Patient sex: M
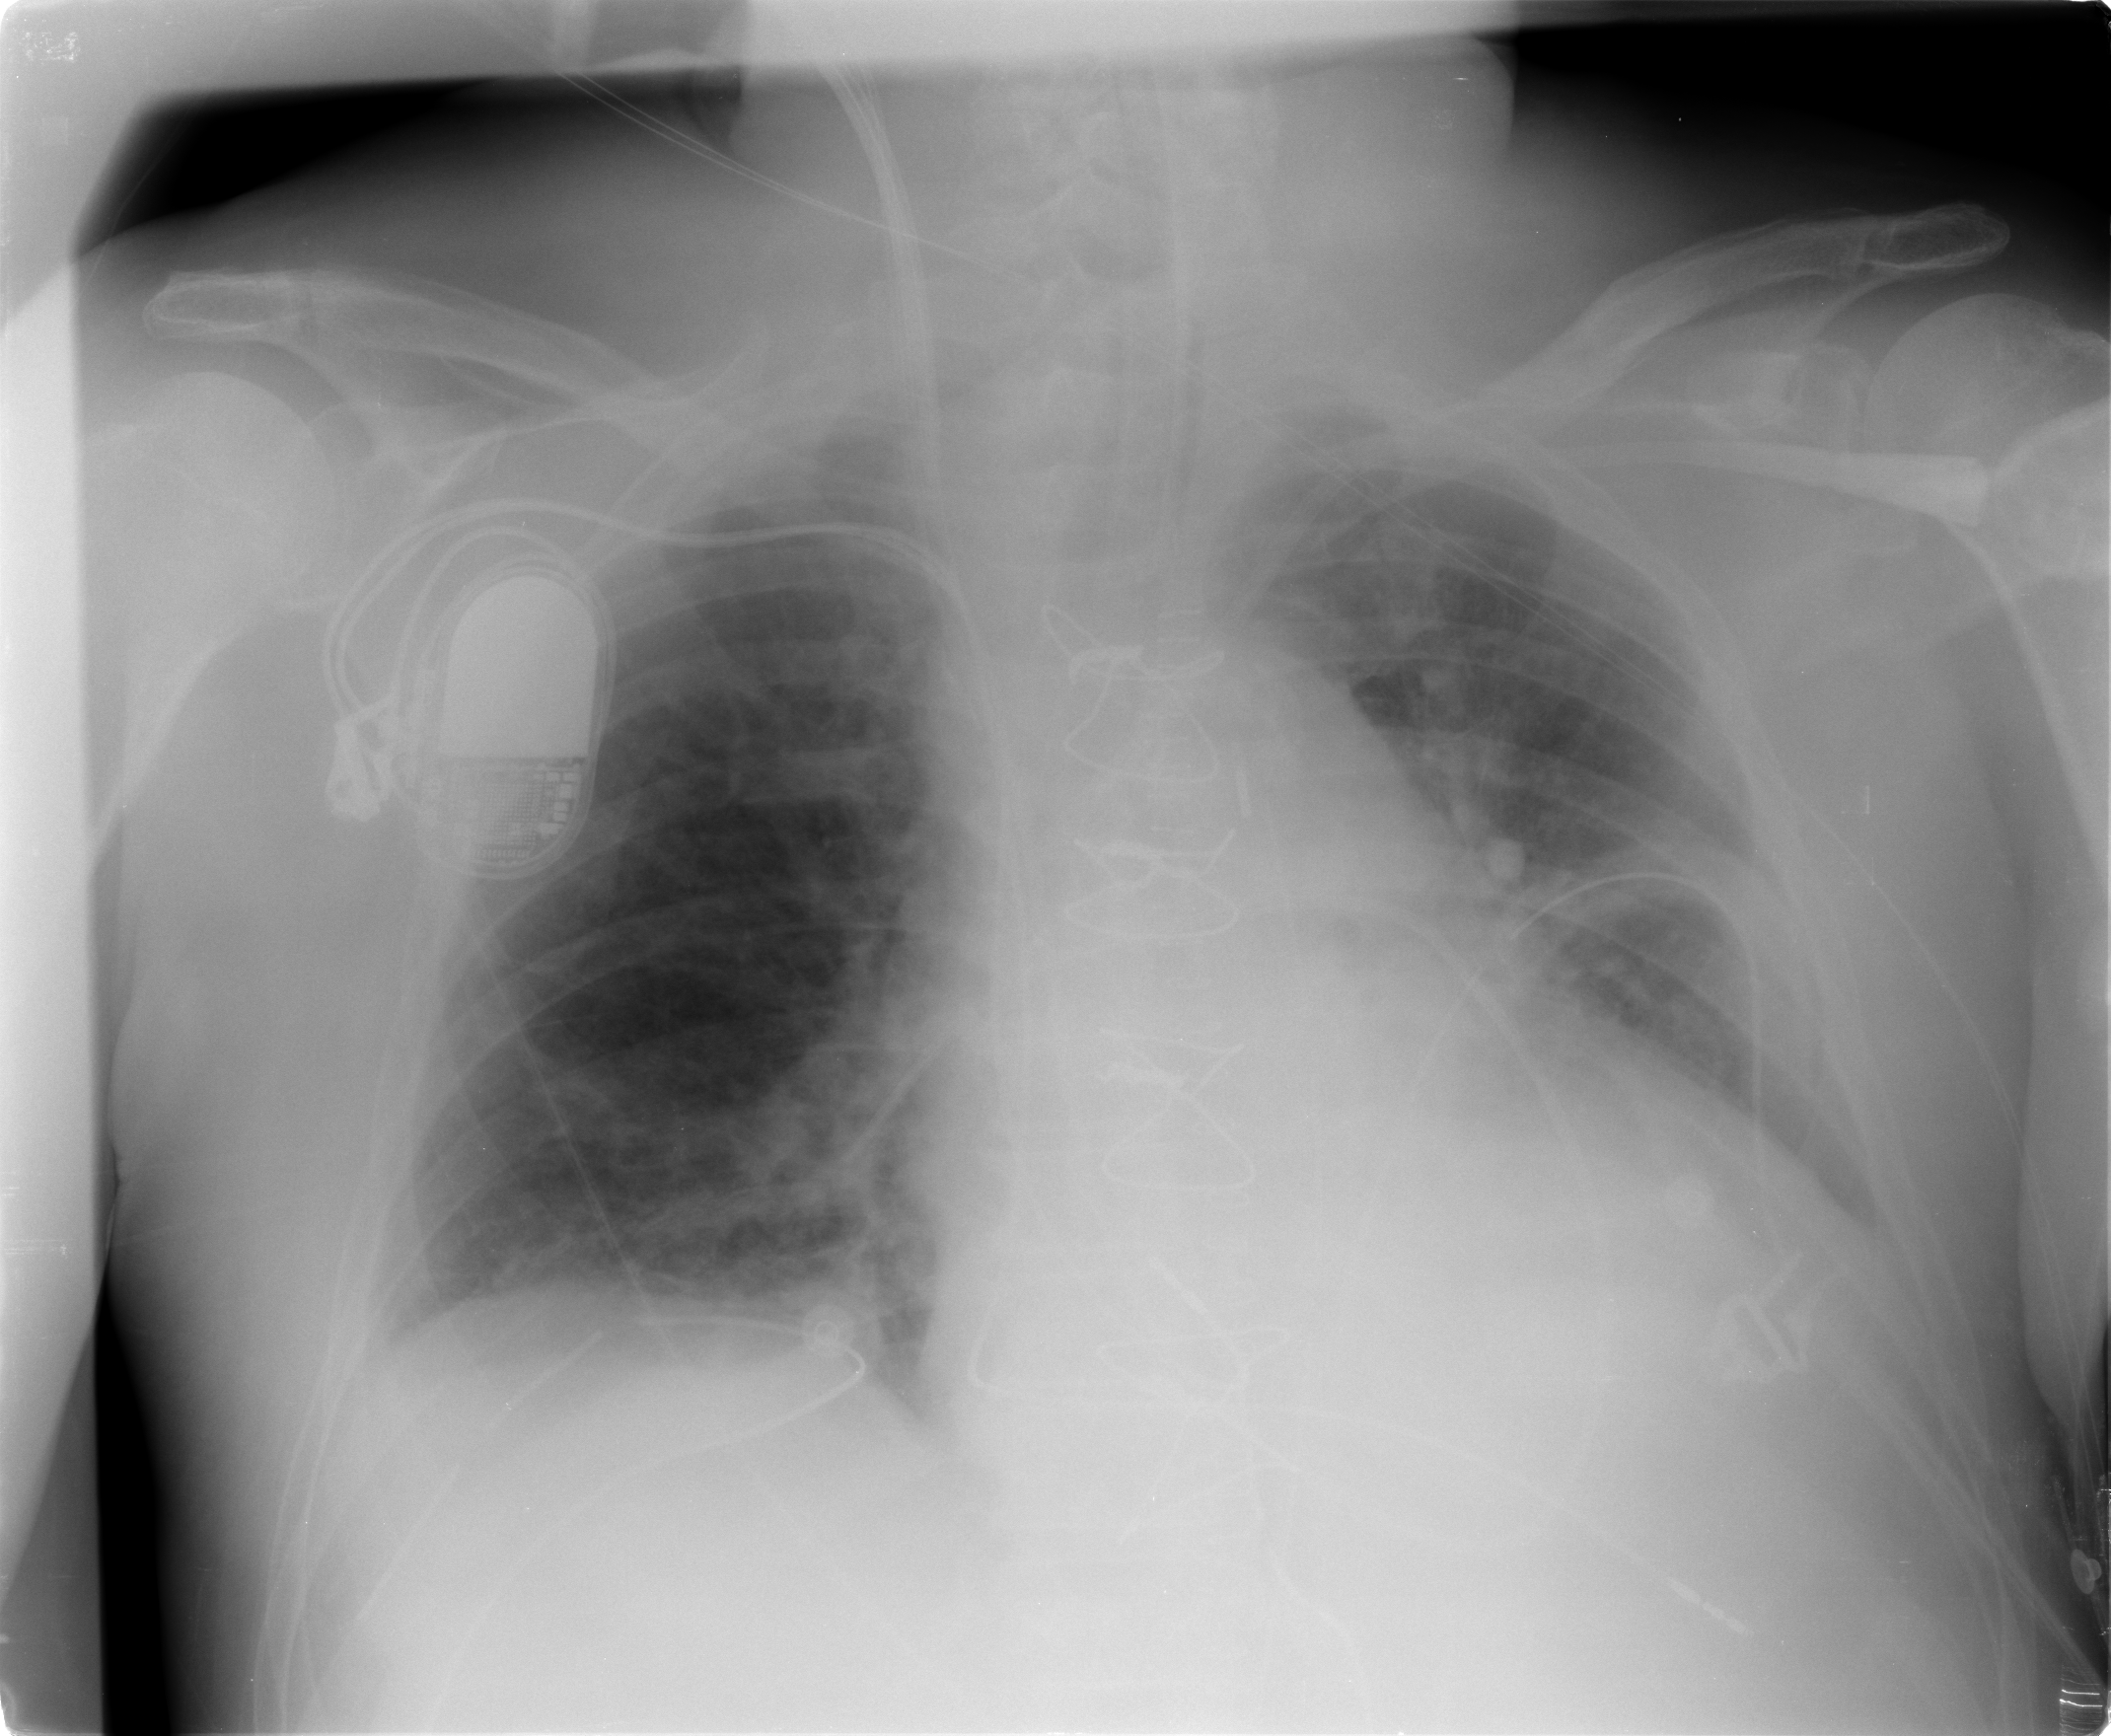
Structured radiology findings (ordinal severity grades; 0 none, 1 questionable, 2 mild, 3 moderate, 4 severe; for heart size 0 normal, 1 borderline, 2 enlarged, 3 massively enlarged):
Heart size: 2
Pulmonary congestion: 2
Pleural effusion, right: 1
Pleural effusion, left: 1
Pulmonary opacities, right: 0
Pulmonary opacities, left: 0
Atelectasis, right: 2
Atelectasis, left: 2